Question: I was just experimenting with developing a chrome extension, while I noticed the 'Inspect views: background page' option disappeared off my extension in 'chrome://extensions':

Note how it shows forAdBlock, but not for my extension 'Facebook Star'. Ideas? My app does not have a window I could right click on, as it just runs in the background, so how could I see it's console and devtools?
I'm running Chrome Version 31.0.1650.63 on lubuntu for all that matters.
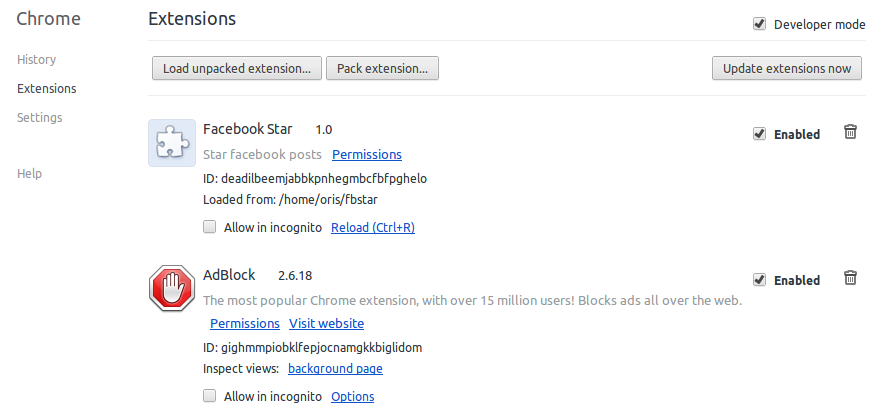
Answer: Maybe you accidentally deleted some of the code from a "manifest.json" file
'''
"background": {
"page": "background.html"
},
'''
or
'''
"background": {
"scripts": ["background.js"]
},
'''